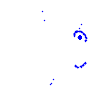
Particle: kaon